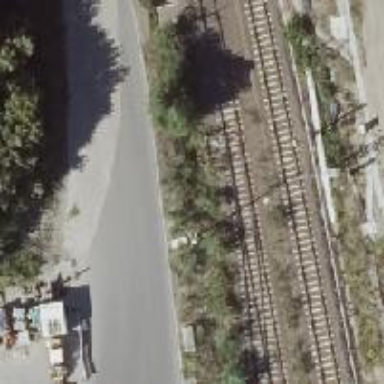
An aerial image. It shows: Railway switch.